Question: I am attempting to query a single user from the 'users' table using the 'email' field, along with the 'id' & 'key' fields from the 'applications' table. The results should contain the user found (if any), along with the application (referenced using the 'key' & 'id' fields) and the 'applications_users' associated data.

I can easily write SQL manually to perform this operation:
'''
SELECT
"users".*,
"applications_users"."scopes",
"jwt_applications".*
FROM
"users"
INNER JOIN
"applications_users" ON "applications_users"."user_id" = "users"."id"
INNER JOIN
"jwt_applications" ON "jwt_applications"."id" = "applications_users"."application_id"
WHERE
"users"."email" = 'rainbows@unicorns.net'
AND "jwt_applications"."id" = '01daafc9-2169-4c78-83e9-37ac0a473e3d'
AND "jwt_applications"."key" = 'follow_the_rainbow'
LIMIT 1
'''
However, I cannot for the life of me get the query correct when using ActiveRecord.
These are the unsuccessful attempts I have made thus far:
'''
user = User.where(email: args[:username]).joins(:applications).merge(
JwtApplication.where(id: args[:application][:id], key: args[:application][:key])
).take!
'''
This gets the user correctly, however Rails performs a second SQL query when I attempt to access 'user.applications' (and it also returns all applications associated with the user; so it appears to disregard the 'id' & 'key' conditions)
'''
user = User.where(email: args[:username]).joins(:applications).merge(
JwtApplication.where(id: args[:application][:id], key: args[:application][:key])
).references(:applications_users).take!
'''
This gets the user correctly and also the correct application (yay!), however Rails performs a second SQL query if I attempt to call 'user.applications_users' -- it also returns a collection for all data inside the 'applications_users' table (again, disregarding the 'id' & 'key' conditions)
'''
user = User.where(email: args[:username]).joins(:applications).where(
jwt_applications: {
id: args[:application][:id],
key: args[:application][:key]
}
).take!
'''
This gets the correct user, however Rails performs another SQL query when I attempt to access 'user.applications' -- also returning all applications.
Anyway, hopefully a Rails genius can shed some light on this question! I will be the first to admit that I am by no means a Rails expert; I have spent the last 10 years of my professional career coding in PHP & C++, so please bear with me if this comes off as a stupid question :)
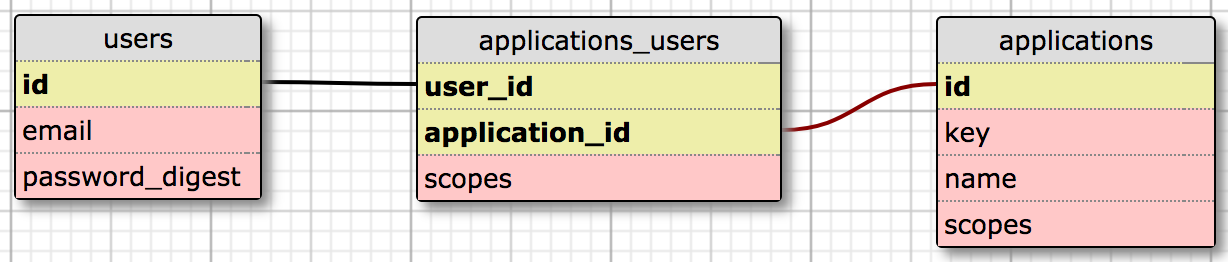
Answer: Not sure if this is something you're looking for but...
You can write ActiveRecord query like (join model should be implicitly added to your query):
'User.joins(:applications).where(email: email).where(applications: { key: key, id: id})'
Where email, key and id as params to pass to the query.
On top of that query you can use select fields to get everything you need:
'user = User.joins(:applications).where(email: email).where(applications: { key: key, id: id}).select('users.*, applications.id as appid applications.key as appkey').first'
That will give you back the user model (if present) or empty relation if nothing matches your criteria.
You can then call the fields like
'user.appid'
'user.appkey'
You can always call select '('users.*, application_users.scopes, applications.*)' which will return you all the fields in single instance (still under User model) BUT duplicate fields like id will only be shown once, that's why it's better to grab just the fields you want and give them unique identifiers like I've shown with appid and appkey.
Again, might not be exactly what you're after, but hopefully it points you in the right direction!